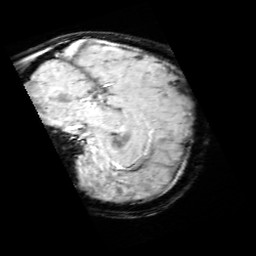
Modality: SWI
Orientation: sagittal
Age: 9
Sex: female
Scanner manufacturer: siemens
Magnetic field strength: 3 T
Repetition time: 0.027 s
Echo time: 0.02 s